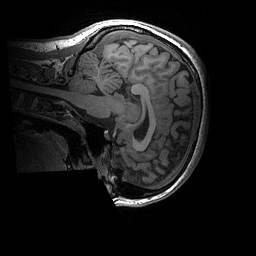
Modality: T1w
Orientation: sagittal
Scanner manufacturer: ge
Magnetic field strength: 3 T
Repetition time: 0.008156 s
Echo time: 0.00318 s